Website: slack
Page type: billing-address
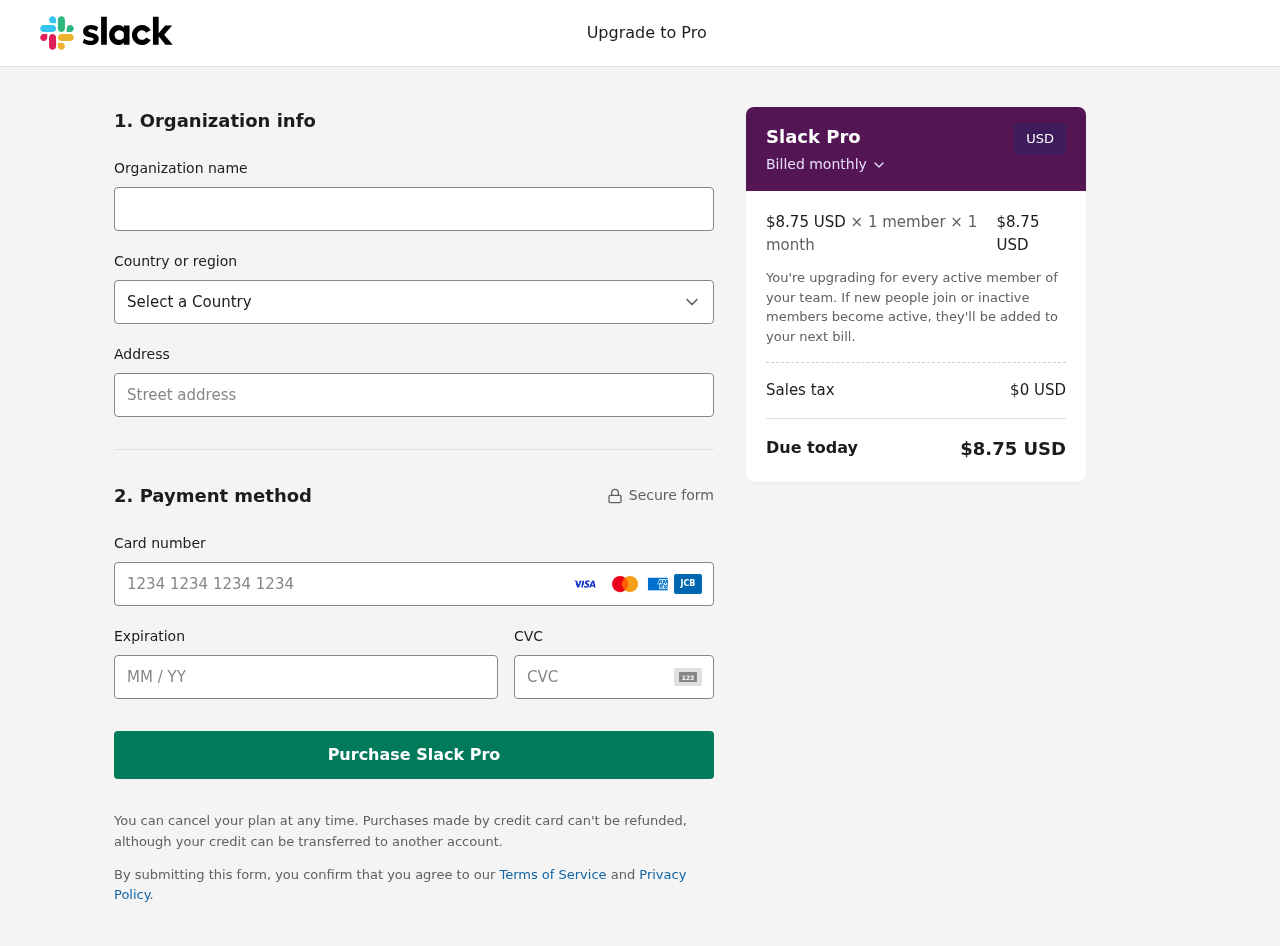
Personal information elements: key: PII_CARD_CVV
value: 837
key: PII_CARD_EXPIRY
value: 10/27
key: PII_CARD_NUMBER
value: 2720 6489 4375 8475
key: PII_COUNTRY
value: United States
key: PII_STREET
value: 405 Francis Islands
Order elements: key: ORDER_PRICE_PER_MEMBER
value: $8.75 USD
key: ORDER_MEMBER_COUNT
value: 1
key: ORDER_MONTH_COUNT
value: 1
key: ORDER_SUBTOTAL
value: $8.75 USD
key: ORDER_TAX
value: $0
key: ORDER_TOTAL
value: $8.75 USD